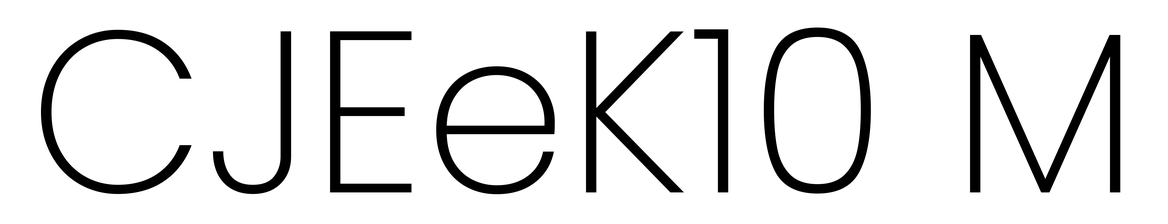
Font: Poppins-ExtraLight